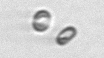
Label: Thalassiosira_sp_aff_mala